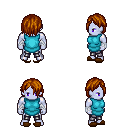
a pixel art fantasy rpg character, male body template, dark elf, purple skin, teal tunic, metal pants, brunette bangs hairstyle, white cloth bandages, brown slippers, four views (front, back, left, right), 2x2 character sprite sheet, small pixel art, hard edges, no anti-aliasing